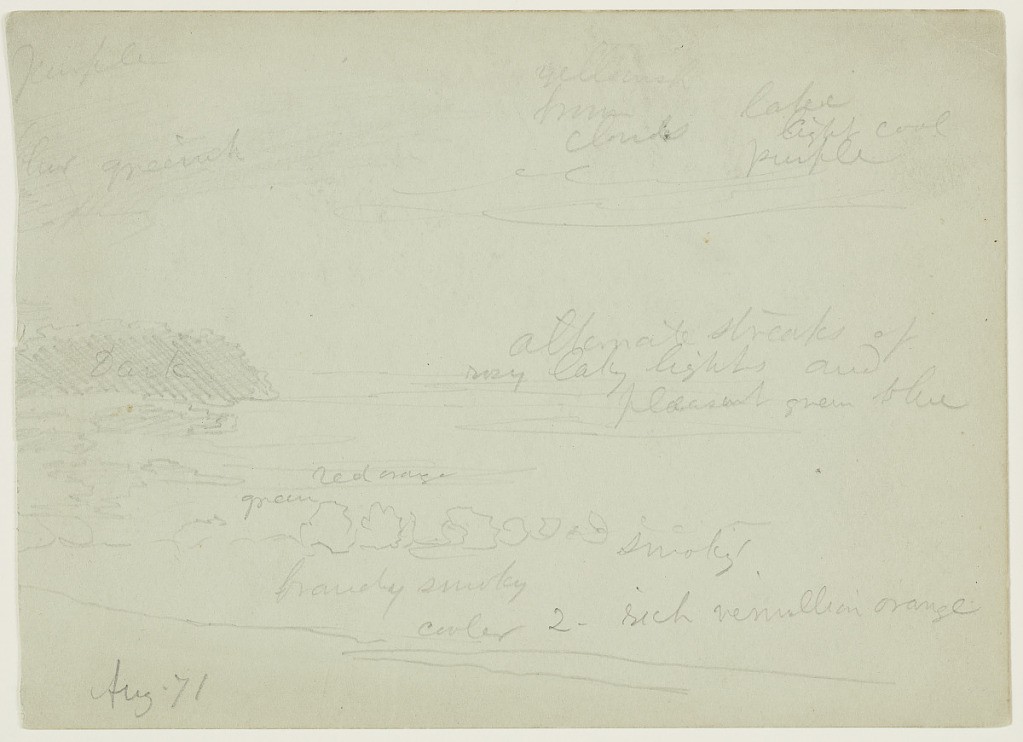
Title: Clouds over the Catskills, Hudson, New York
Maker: Frederic Edwin Church, American, 1826–1900
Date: August 1871
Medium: Graphite on gray-green wove paper
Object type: Drawing
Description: Atmosphere sketch showing a view of diverse clouds over the Hudson River, as viewed from Church's property near Hudson, New York. Puffy clouds, both dark and light, hang in the sky at center left. Behind and above, other wispy, hazy clouds stretch horizontally across the composition. Below, the outline of rolling topography near the bank of the Hudson is loosely rendered.